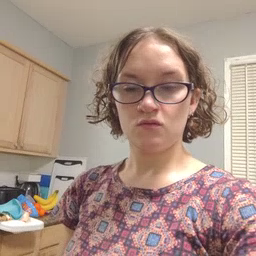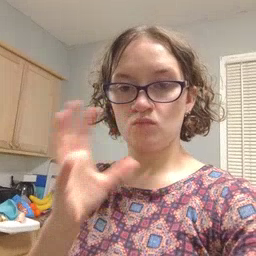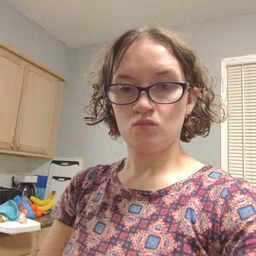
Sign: old